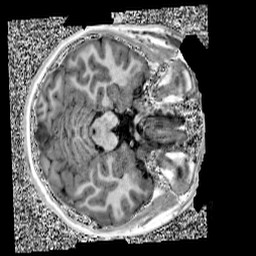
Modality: UNIT1
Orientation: axial
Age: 14
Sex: female
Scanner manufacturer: siemens
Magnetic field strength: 3 T
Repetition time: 4 s
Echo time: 0.00299 s